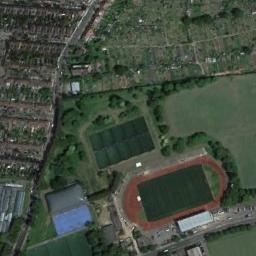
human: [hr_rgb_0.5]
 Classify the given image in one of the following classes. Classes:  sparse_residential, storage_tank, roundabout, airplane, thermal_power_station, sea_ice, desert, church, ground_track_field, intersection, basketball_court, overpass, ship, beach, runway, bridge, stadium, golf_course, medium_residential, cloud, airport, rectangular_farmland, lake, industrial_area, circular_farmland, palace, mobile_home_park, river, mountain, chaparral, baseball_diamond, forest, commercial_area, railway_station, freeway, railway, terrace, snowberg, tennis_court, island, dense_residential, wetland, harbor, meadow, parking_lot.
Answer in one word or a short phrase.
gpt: ground_track_field